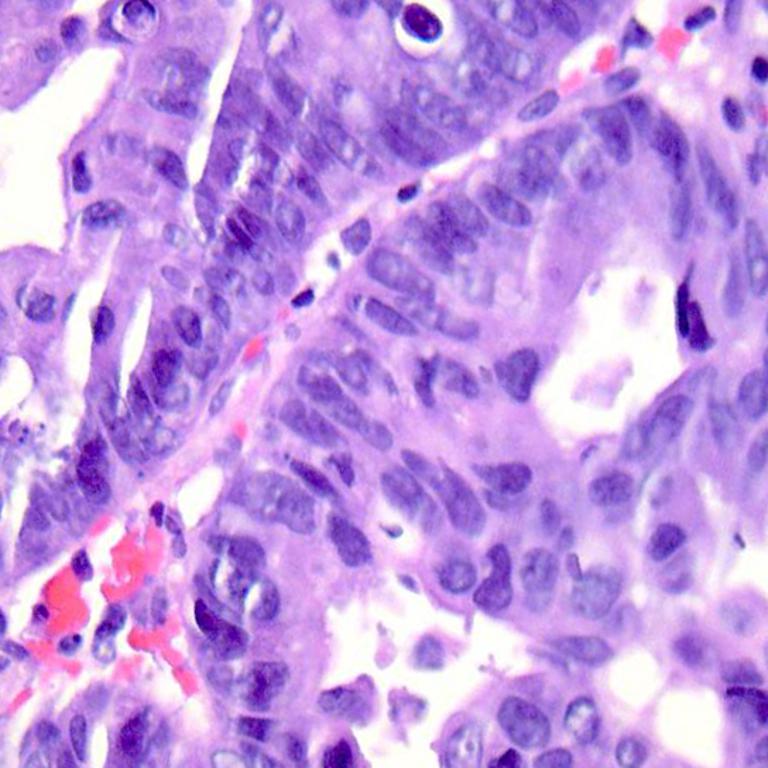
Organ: colon
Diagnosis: adenocarcinomas